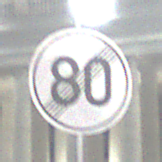
Verkehrszeichen: EndeGeschwindigkeit80
Umgebung: Outdoor, Urban
Tageszeit: Night
Wetter: PartlyCloudy
Licht: Artificial
Jahreszeit: NotSpecified
Kontrast: HighContrast